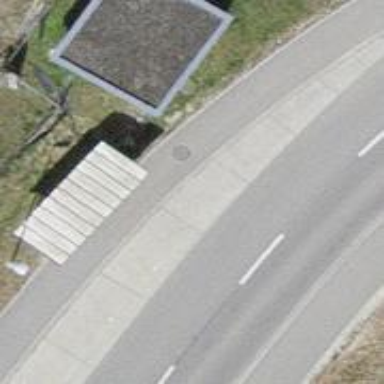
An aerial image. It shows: Platform with shelter for public transport.